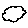
Label: cloud